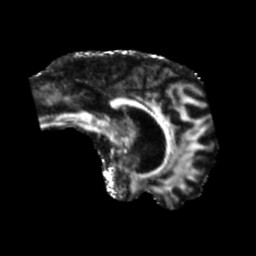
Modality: FA
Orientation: sagittal
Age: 70
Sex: male
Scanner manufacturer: siemens
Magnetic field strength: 3 T
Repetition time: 5.25 s
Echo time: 0.08 s